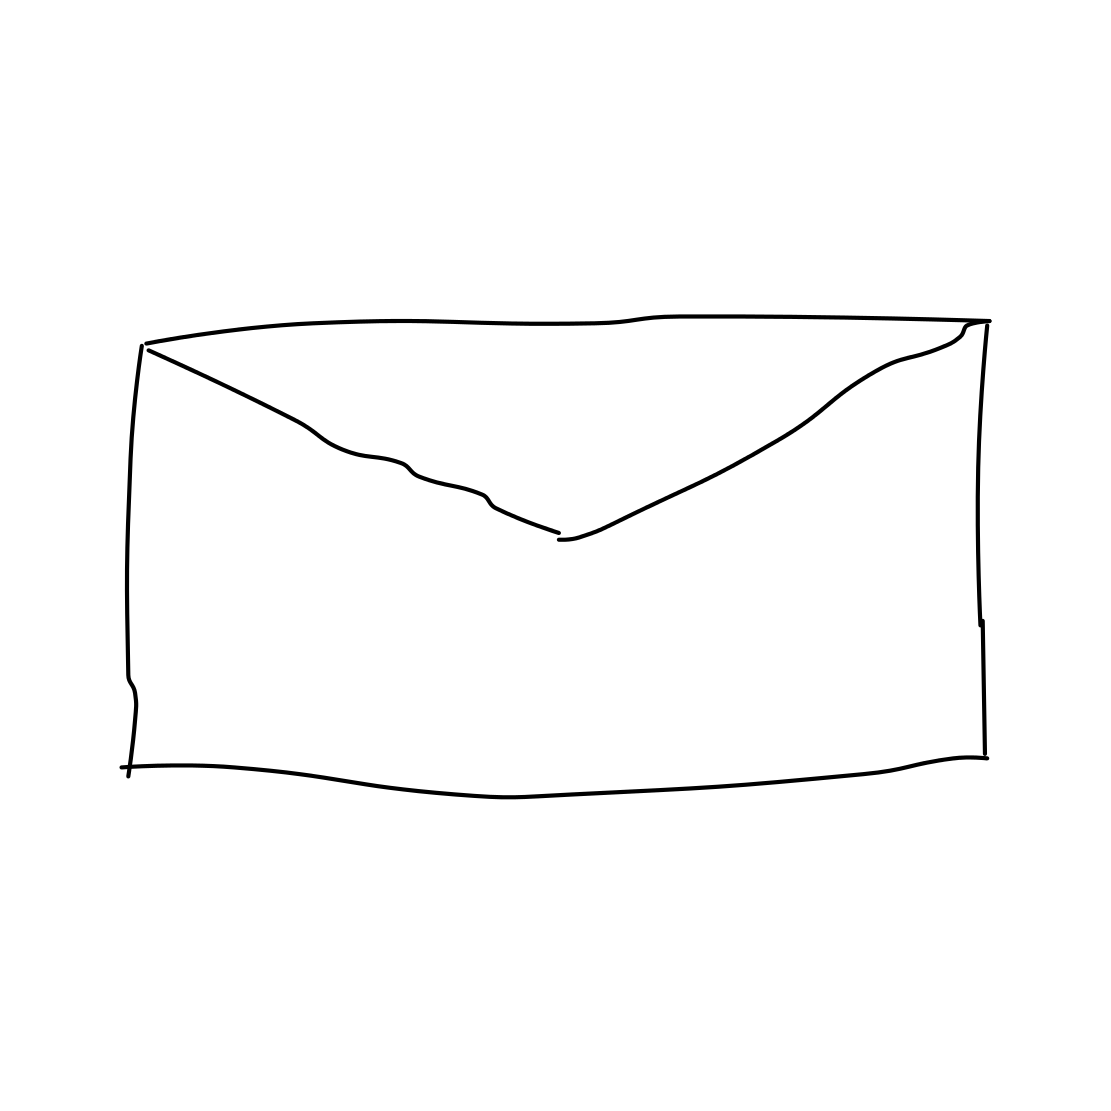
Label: envelope